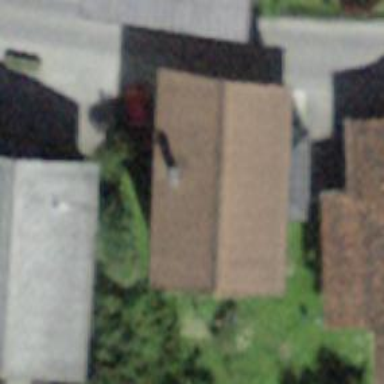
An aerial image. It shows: Detached building with gabled roof.